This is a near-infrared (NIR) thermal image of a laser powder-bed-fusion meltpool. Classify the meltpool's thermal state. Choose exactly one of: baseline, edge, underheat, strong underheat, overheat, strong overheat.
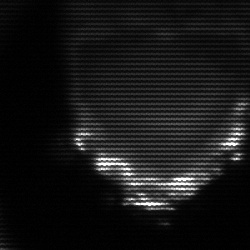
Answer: edge